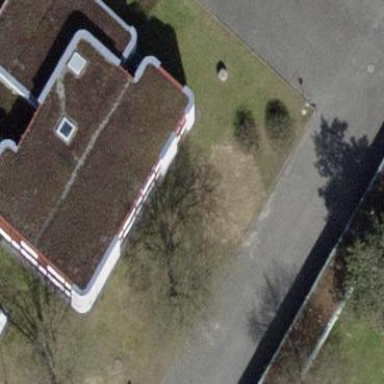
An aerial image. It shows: Civic building serving as town hall and police station.